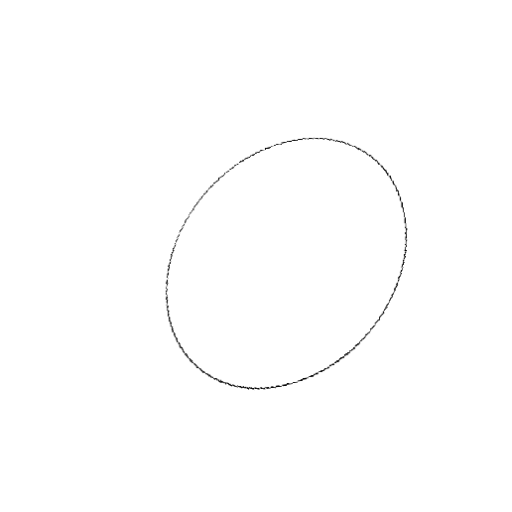
Crossing number: 0